Field crop: tomato
Growth stage: 1
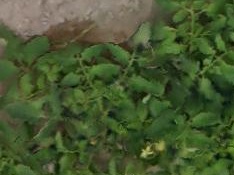
Species: tomato